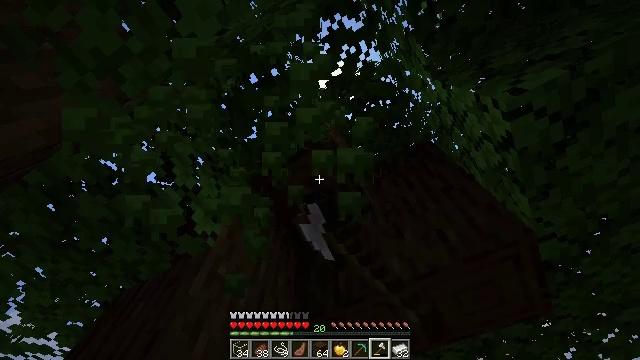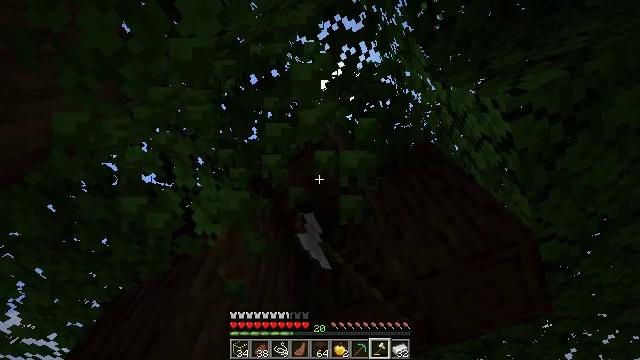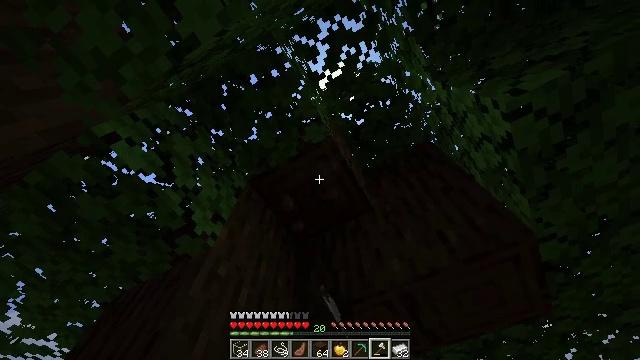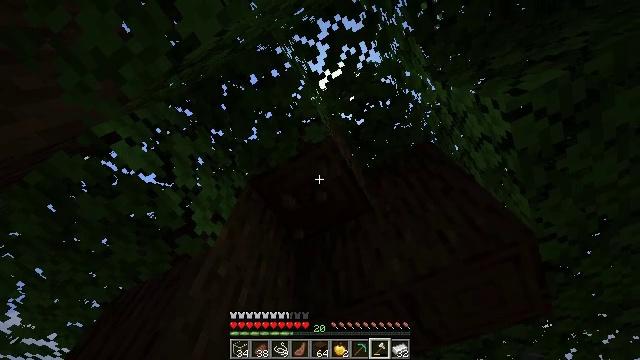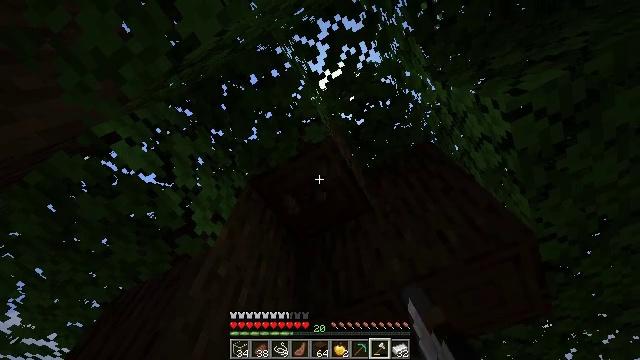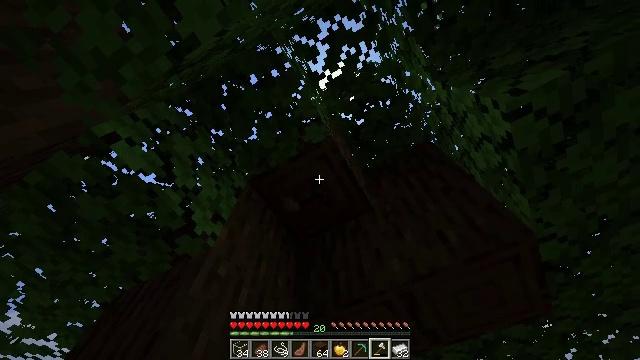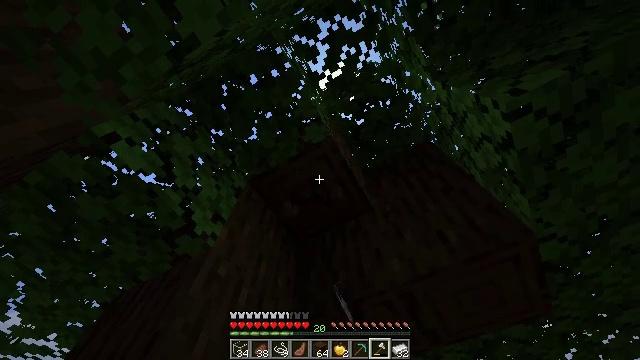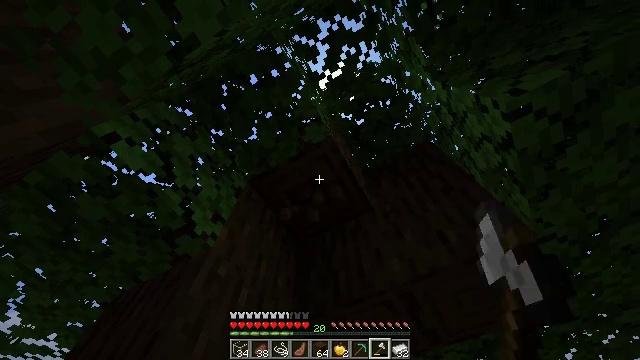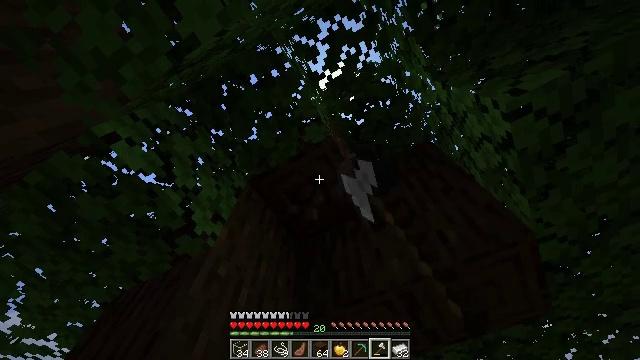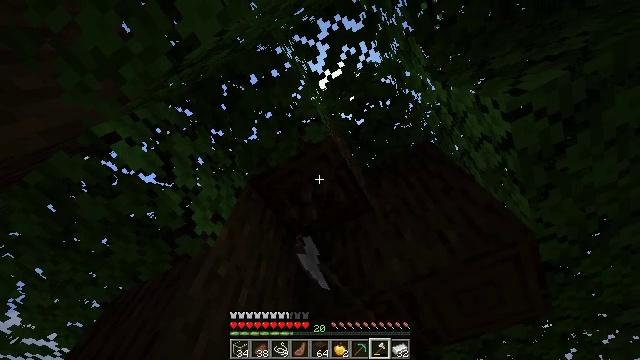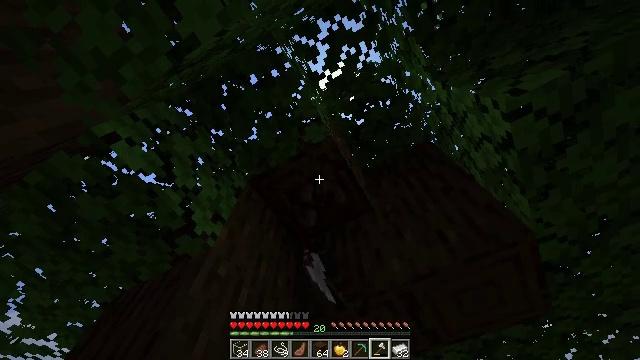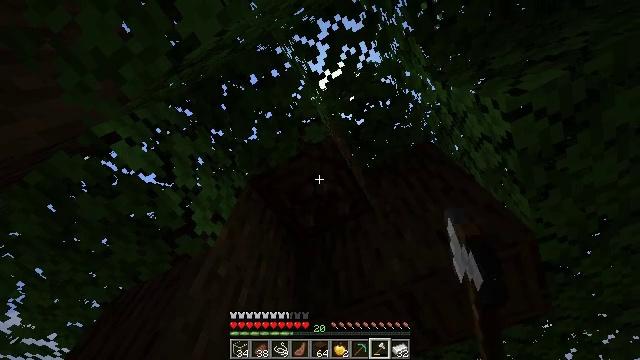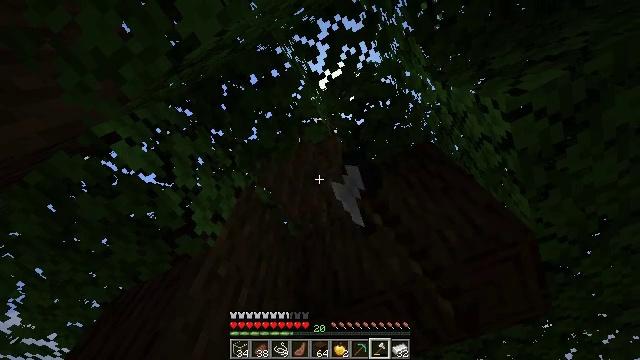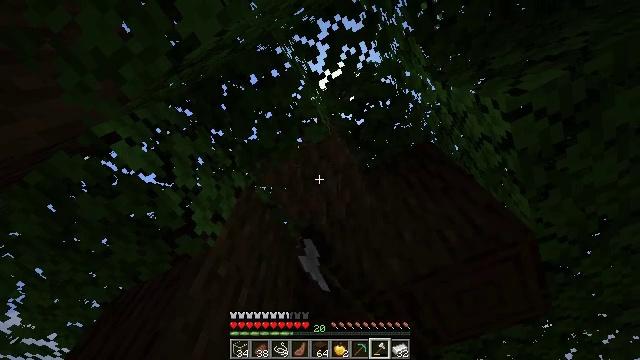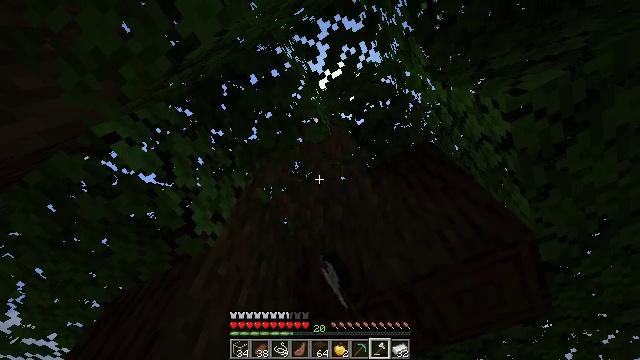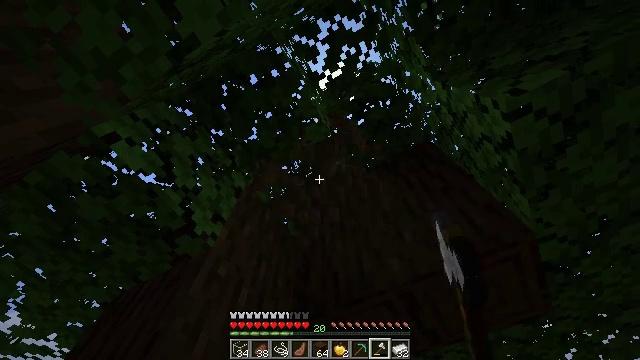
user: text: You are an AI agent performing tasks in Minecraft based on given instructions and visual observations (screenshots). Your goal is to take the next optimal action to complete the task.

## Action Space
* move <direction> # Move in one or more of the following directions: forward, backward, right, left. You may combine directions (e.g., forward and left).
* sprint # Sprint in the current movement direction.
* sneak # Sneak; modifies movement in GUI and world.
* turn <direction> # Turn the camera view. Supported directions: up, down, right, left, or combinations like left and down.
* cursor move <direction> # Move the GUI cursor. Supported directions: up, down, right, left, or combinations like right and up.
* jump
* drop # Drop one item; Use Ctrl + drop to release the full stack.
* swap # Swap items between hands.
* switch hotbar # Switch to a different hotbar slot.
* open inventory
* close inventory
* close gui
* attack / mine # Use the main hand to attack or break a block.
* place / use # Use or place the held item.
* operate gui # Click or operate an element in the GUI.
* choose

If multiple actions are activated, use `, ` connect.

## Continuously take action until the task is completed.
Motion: motion action
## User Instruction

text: Collect dark oak log for building.
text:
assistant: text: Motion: attack / mine
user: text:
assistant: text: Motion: attack / mine
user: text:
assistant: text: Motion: attack / mine
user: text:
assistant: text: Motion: attack / mine
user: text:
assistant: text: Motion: attack / mine
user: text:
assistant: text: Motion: attack / mine
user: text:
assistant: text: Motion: attack / mine
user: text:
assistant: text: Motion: attack / mine
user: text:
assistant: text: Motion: attack / mine
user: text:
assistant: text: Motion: attack / mine
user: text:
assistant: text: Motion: attack / mine
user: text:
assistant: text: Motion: attack / mine
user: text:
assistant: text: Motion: attack / mine
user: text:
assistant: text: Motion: attack / mine
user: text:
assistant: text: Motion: attack / mine
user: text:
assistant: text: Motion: attack / mine
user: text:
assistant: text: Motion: turn right and down, attack / mine
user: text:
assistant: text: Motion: turn right and down, attack / mine
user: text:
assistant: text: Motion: turn right and down, attack / mine
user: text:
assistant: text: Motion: turn right and down, attack / mine
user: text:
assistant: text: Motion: turn right, attack / mine
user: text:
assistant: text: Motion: attack / mine
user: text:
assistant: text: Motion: attack / mine
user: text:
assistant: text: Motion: attack / mine
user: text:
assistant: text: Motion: attack / mine
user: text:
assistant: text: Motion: attack / mine
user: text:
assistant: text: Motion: attack / mine
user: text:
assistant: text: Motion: attack / mine
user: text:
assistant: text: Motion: attack / mine
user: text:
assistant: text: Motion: attack / mine